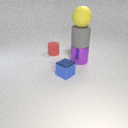
large yellow rubber sphere above large purple metal cylinder